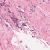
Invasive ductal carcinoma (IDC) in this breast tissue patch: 1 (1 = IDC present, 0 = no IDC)